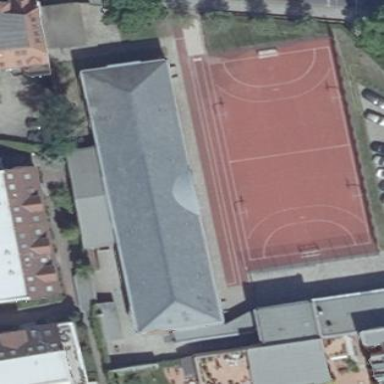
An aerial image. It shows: Building that serves as sports center featuring multiple sports facilities.